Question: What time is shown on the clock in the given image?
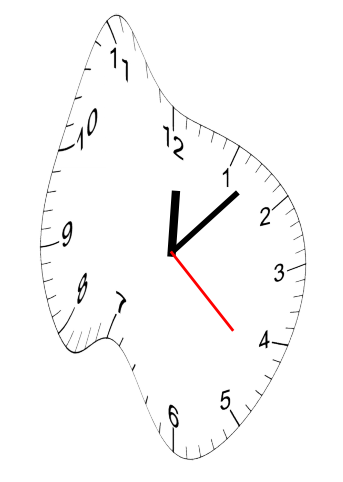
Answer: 12:07:22